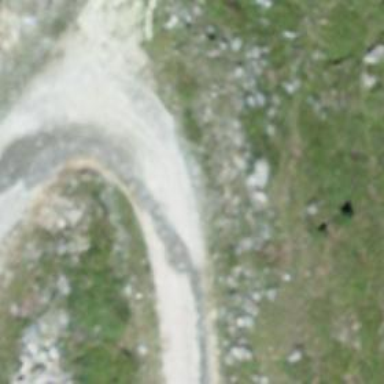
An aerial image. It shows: Track road with grade3 tracktype.